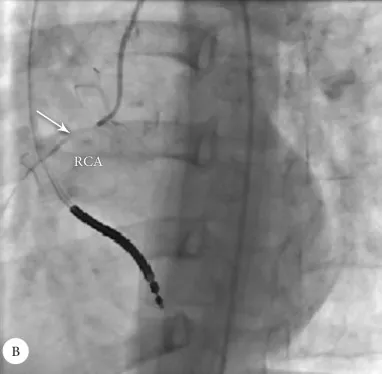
In the right coronary artery (RCA) in the left anterior oblique (LAO) view.
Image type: radiology (x_ray)